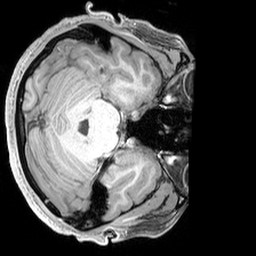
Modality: T1w
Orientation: axial
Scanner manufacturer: siemens
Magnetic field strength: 3 T
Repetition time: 2.3 s
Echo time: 0.00226 s